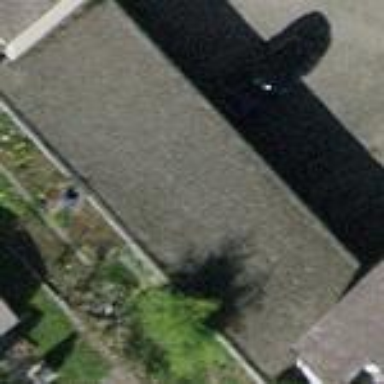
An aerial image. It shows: Group of garages.